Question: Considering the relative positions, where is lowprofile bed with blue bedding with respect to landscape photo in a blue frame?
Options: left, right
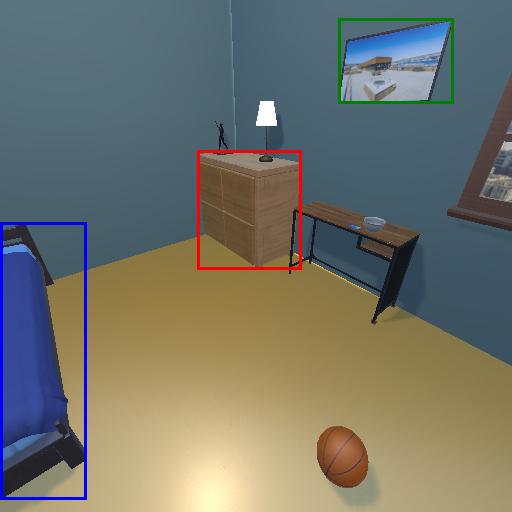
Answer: left